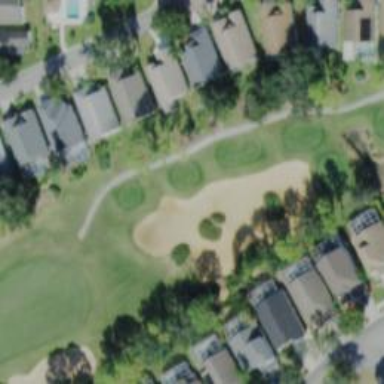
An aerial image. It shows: Path for both road and golf.